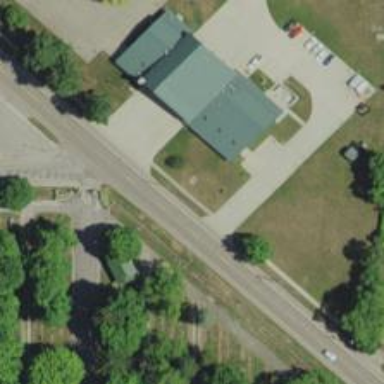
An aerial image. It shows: Fire station building.